Question: I have a node application which uses <URL>.
Uses a postgis database to make about 40 parallel queries on various table and return analytics. Each parallel query(tasks) are returned over API and socket events. Basically takes an polygon as area of interest and returns 40 events after data for each is processed. We use pm2 to run the node processes and monitor them.
Good news, this works beautifully and super fast on local machines or VM installations. Problem starts when this is deployed to a Azure node web app container.
### Expected behavior
Each request (area of interest) starts 41 active handles (as shown in screenshot below), corresponding to connections the pool checks out form postgres. Now on all tests, except on azure, The go up 41 at a time, and more as needed according to load.
When data is processed, postgres eventually (about 30secs) drops the connections (as verified by 'pg_stat_activity'). Eventually the drop in node process as expected.
### Actual behavior
these active handles in the node app they keep climbing over time, and eventually the application crashes. I have confirmed that postgres properly drops connections. Just that node doesn't recover these handles. Because code performs and scales perfectly in all non-azure installations, its very hard to debug why this could be happening.
This is where I am hoping you can help with ideas, to debug, monitor or clues as to why this could be happening.
### Debugging already performed:
1. This is not related to sockets. Confirmed by taking them out of equation.
2. Most postgres settings are same. Production postgres on azure is just lot more beefier.
3. Tried without SSL connections.
4. Confirmed that all code uses tasks properly where needed for related queries.
5. Active Handles are properly collected on non azure installations.
6. All exceptions are correctly handled and eliminated such possibilities of leaks.
7. No visible exceptions or errors on azure when this happens. Both in app and postgres logs.
8. Active handles drop back to normal when pm2 is restarted.

### Environment
- Version of pg-promise: '8.4.0'- OS type (Linux/Windows/Mac): Works fine on Linux, mac and windows. but doesn't on <URL>
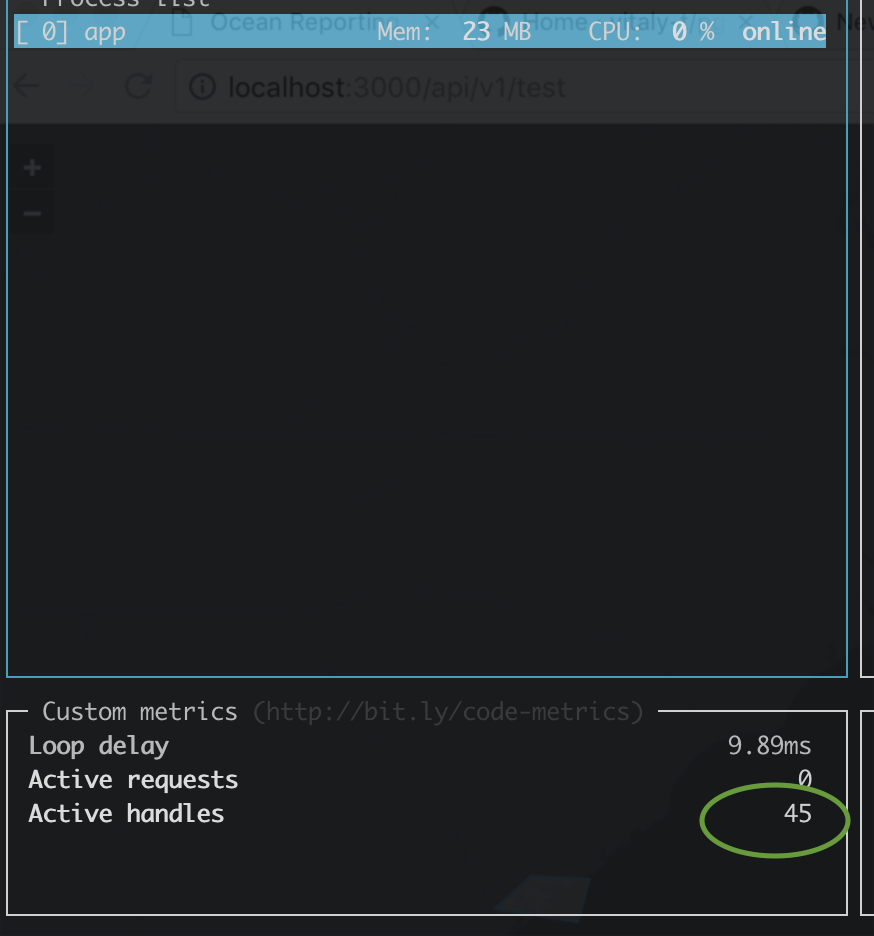
Answer: <URL>, there should be no such problem anymore.